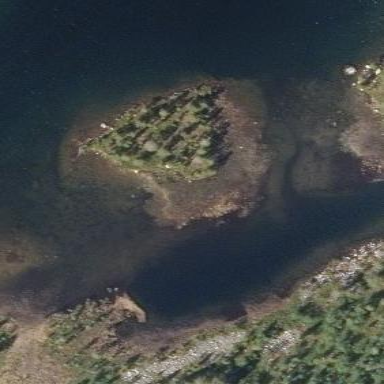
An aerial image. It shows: Islet.